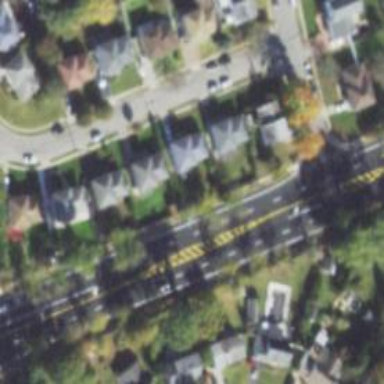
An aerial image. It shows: Primary road with asphalt surface.